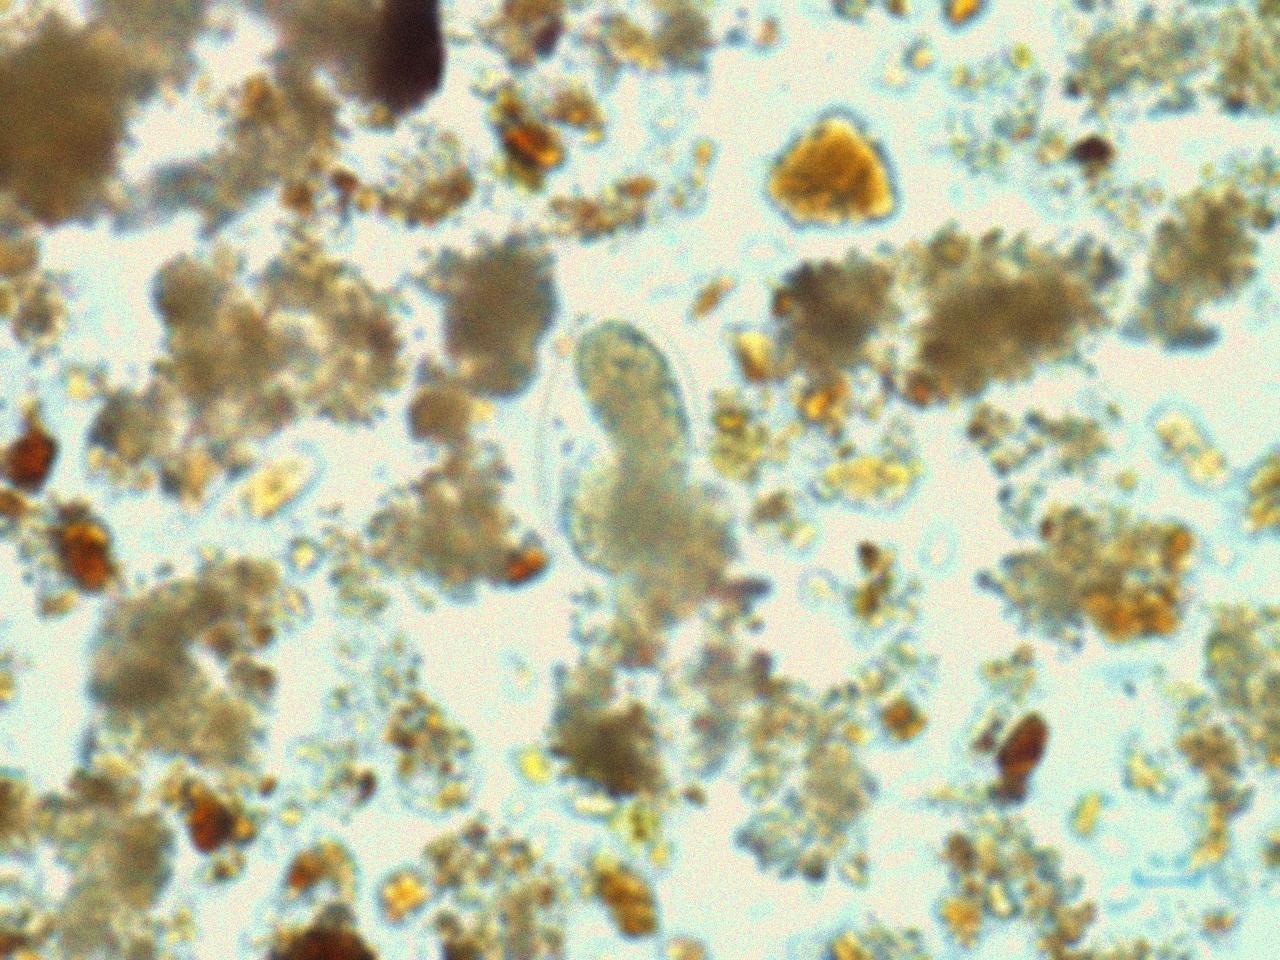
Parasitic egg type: Hookworm egg